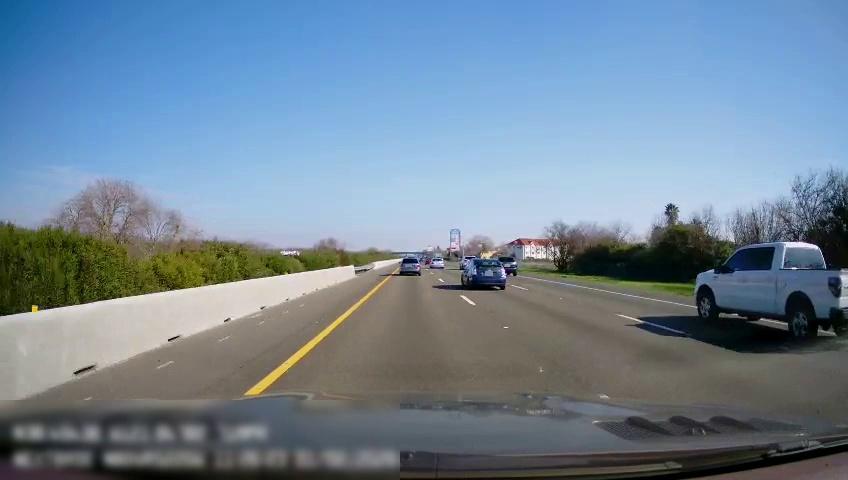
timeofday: Day
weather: Sunny
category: Drivable Space
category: Vehicles | Truck
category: Vehicles | SUV
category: Vehicles | SUV
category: Vehicles | Car
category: Vehicles | Truck
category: Vehicles | Car
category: Vehicles | Car
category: Lanes | Current Lane
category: Lanes | Current Lane
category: Lanes | Alternate Lane
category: Lanes | Alternate Lane